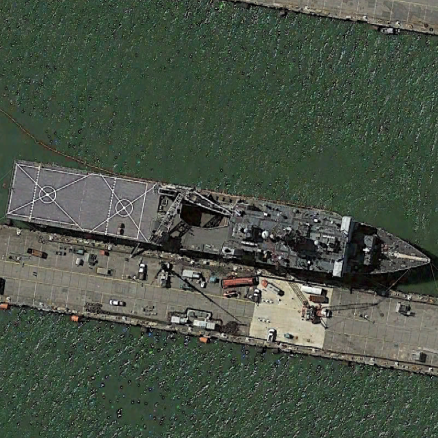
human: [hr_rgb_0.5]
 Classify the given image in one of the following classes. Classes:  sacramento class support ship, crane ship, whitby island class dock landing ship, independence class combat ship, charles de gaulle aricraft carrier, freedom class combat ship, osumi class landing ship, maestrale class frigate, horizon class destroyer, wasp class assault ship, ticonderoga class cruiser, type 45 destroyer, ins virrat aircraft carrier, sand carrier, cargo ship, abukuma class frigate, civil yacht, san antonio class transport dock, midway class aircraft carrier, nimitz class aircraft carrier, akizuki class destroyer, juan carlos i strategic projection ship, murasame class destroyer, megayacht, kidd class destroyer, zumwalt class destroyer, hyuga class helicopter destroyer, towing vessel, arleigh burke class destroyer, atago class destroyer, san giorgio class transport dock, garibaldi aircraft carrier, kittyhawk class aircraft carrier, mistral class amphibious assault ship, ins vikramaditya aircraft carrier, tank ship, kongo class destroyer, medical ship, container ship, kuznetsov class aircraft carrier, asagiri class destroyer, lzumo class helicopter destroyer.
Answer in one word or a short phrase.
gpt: Whitby Island class dock landing ship